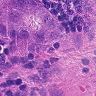
Metastatic tissue present: yes